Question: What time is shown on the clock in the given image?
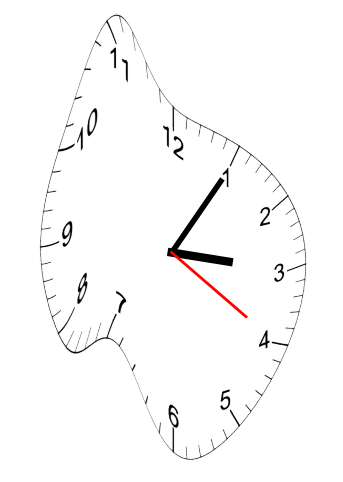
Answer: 03:05:20